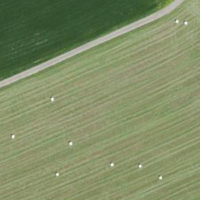
EUNIS habitat code: 25
Species observed at this site:
Prunus spinosa